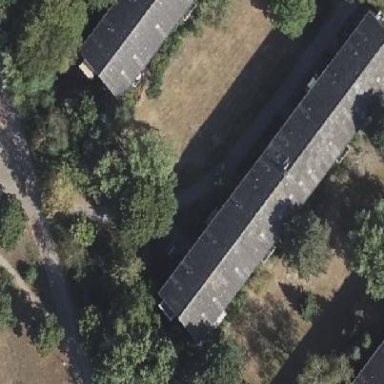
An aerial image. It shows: Apartment building with gabled roof made of roof tiles. The building's color is light shade of #cccc99.